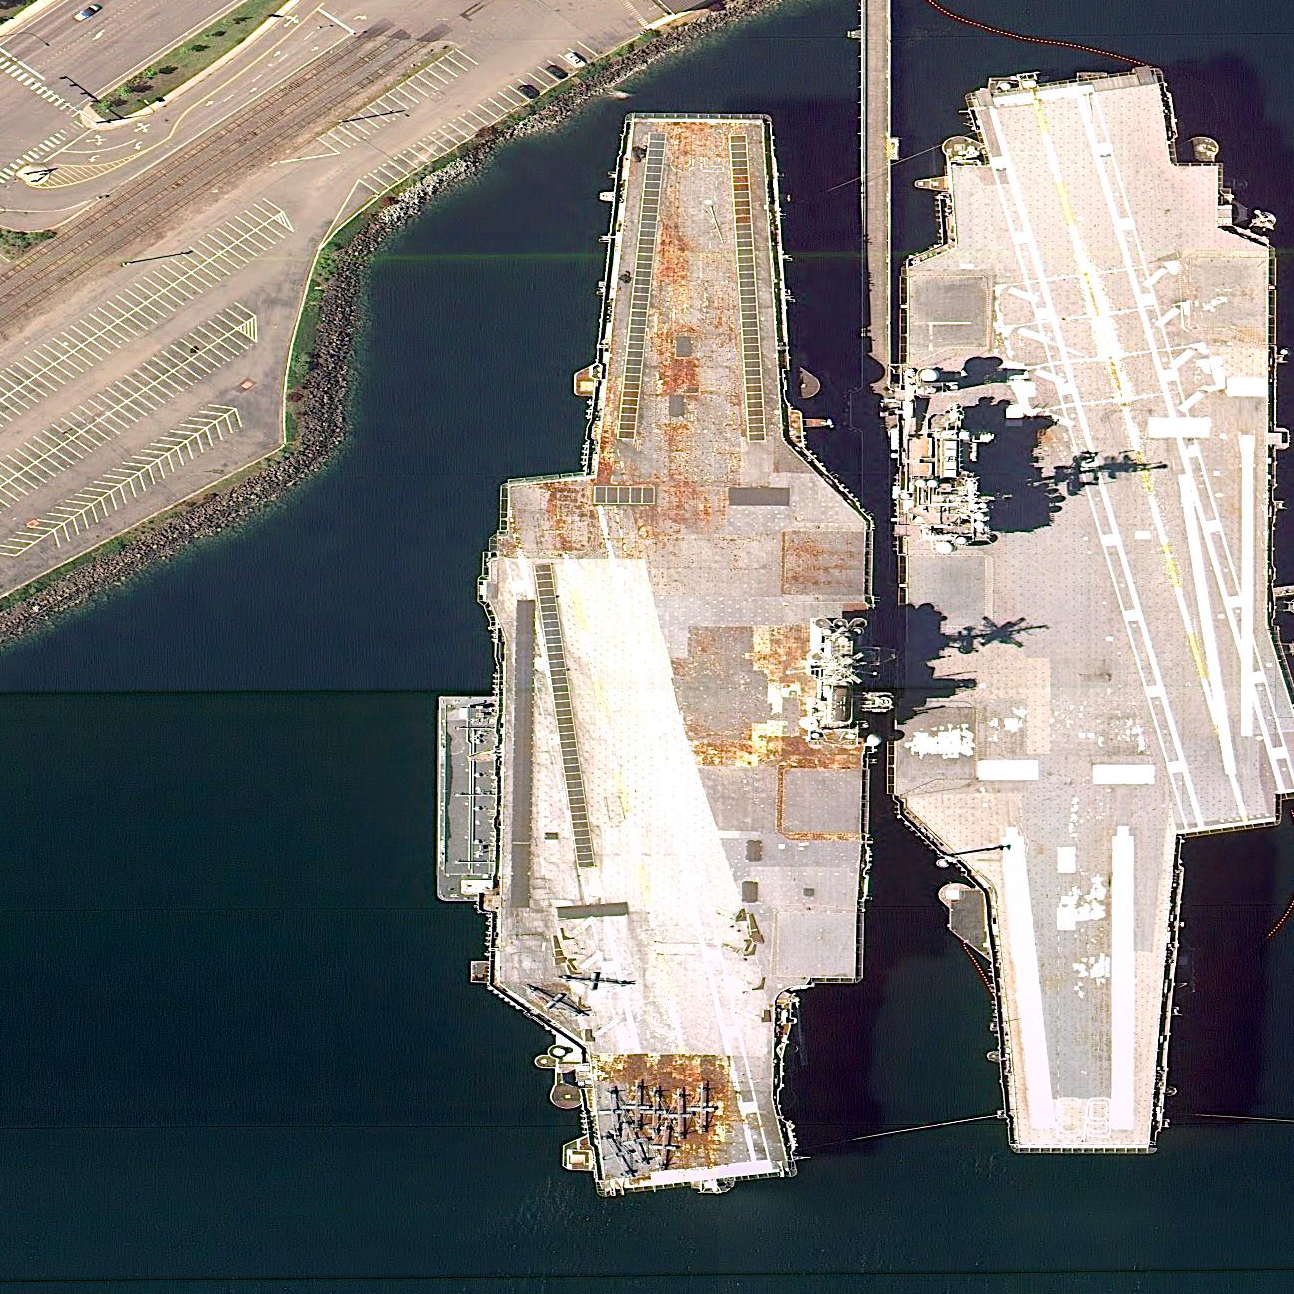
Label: aircraft_carrier